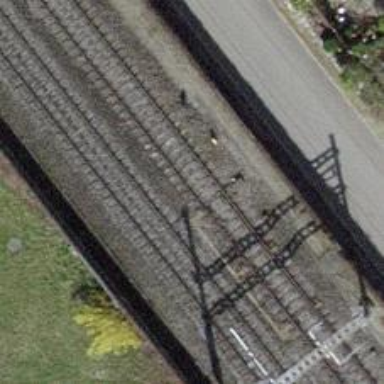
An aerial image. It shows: Railway siding with one electrified track and contact line.